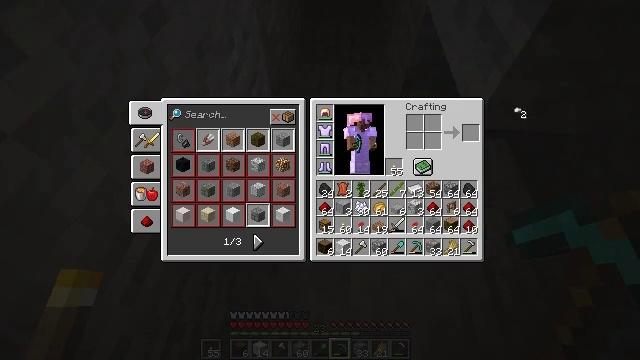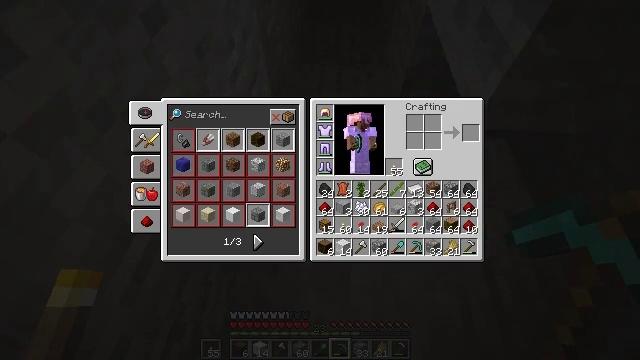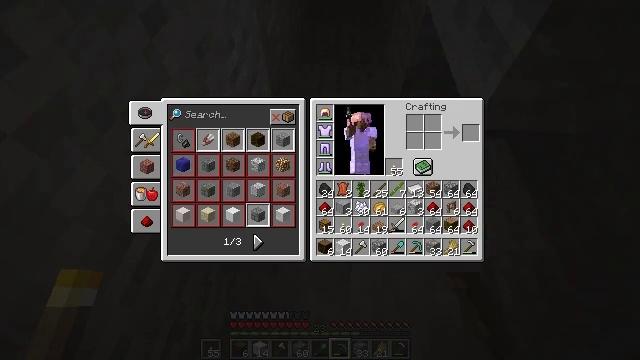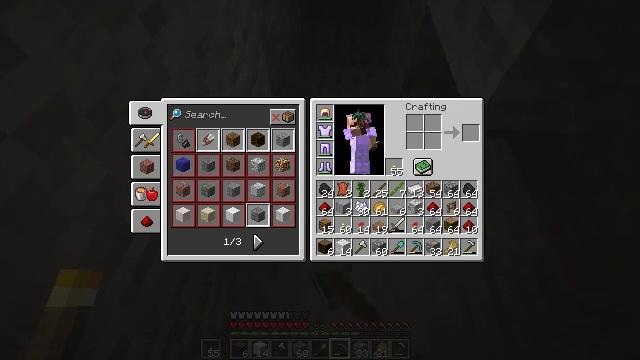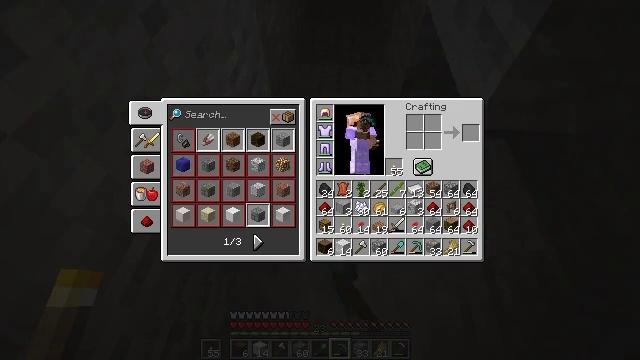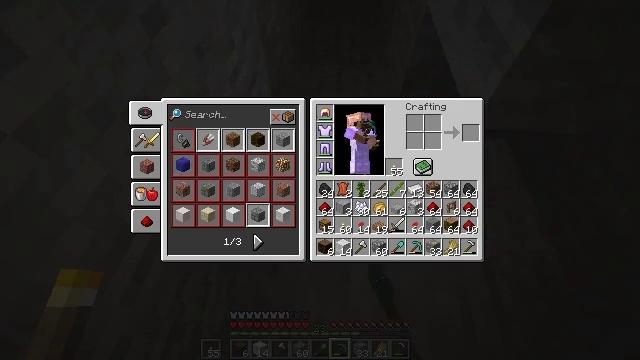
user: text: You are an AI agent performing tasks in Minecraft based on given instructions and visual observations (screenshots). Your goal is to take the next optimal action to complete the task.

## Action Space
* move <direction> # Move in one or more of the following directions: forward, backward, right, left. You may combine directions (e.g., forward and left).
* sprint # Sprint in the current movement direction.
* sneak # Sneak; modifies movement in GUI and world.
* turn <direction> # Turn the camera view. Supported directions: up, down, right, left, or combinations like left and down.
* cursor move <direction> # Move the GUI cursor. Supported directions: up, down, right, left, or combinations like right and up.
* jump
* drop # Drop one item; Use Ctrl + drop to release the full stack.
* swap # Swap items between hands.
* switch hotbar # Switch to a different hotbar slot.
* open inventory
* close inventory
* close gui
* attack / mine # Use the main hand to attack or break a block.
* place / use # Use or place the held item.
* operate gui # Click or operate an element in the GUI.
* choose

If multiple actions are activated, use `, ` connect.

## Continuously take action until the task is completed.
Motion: motion action
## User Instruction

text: Drop an iron nugget.
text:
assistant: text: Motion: cursor move right
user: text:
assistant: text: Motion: no_op
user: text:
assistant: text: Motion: no_op
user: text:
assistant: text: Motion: no_op
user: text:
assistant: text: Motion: no_op
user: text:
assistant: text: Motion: no_op